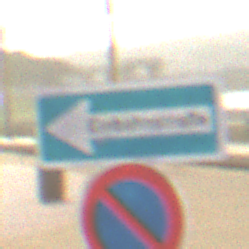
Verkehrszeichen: EinbahnstrasseLinksweisend
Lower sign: EingeschraenktesHalteverbot
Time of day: MorningAfternoon
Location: Outdoor (Suburban)
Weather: PartlyCloudy
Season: NotSpecified
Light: Natural